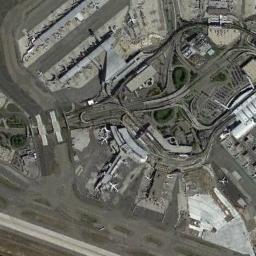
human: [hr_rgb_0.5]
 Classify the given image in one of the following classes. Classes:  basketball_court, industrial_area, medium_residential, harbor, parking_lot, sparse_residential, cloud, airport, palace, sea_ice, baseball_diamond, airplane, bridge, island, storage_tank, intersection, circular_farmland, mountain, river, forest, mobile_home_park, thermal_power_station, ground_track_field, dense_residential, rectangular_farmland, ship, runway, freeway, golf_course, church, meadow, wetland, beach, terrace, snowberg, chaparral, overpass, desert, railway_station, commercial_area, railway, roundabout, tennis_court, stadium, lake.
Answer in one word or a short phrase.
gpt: airport